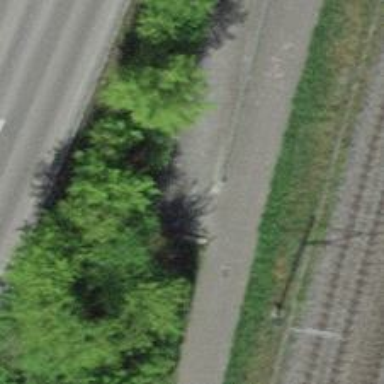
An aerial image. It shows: Footway with concrete surface.